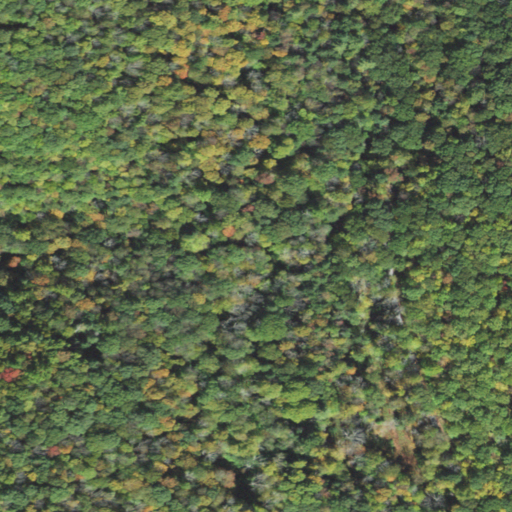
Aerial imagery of valley in Pennsylvania named Porcupine Draft containing mixed forest, deciduous forest, open development, and evergreen forest